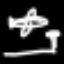
Label: airplane